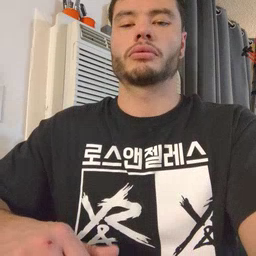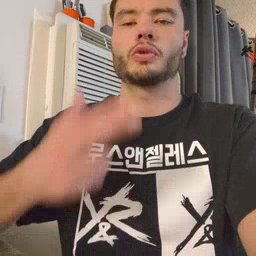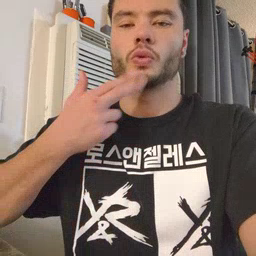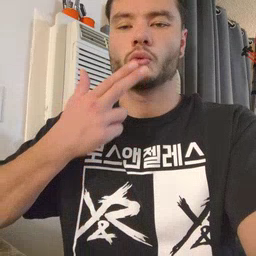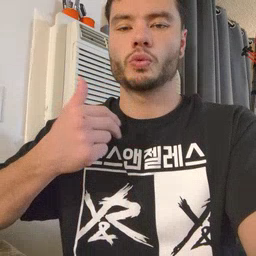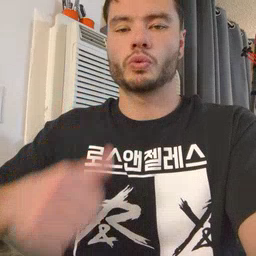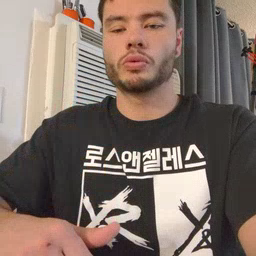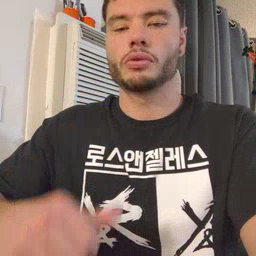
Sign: cute